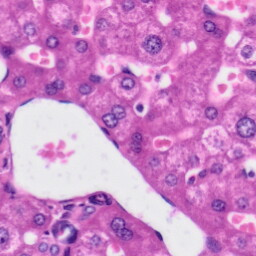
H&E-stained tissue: Liver